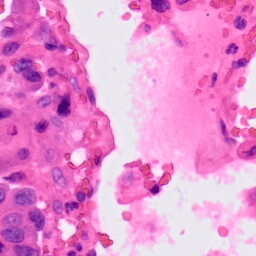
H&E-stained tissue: Lung